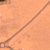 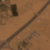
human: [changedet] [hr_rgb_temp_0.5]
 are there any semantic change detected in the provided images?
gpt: The area nearby the street was urbanized.